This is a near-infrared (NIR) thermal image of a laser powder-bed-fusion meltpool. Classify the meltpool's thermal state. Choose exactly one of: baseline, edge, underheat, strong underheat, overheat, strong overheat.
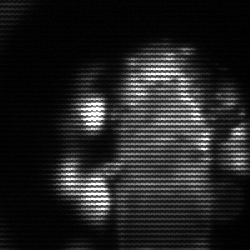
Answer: strong underheat